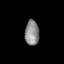
Tissue: prostate
Cell type: T cells
Senescence score: 0.7541
Nuclear area (px): 352
Mean DAPI intensity: 137.168